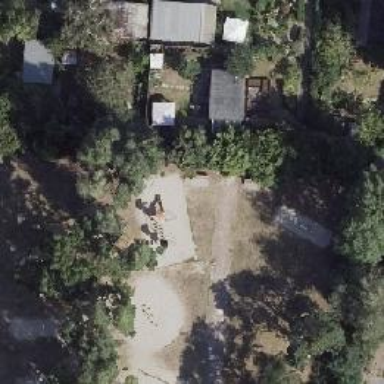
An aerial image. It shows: Playground with various play structures.